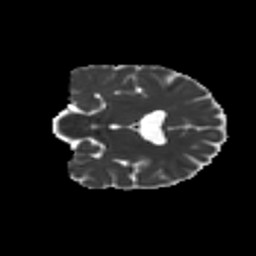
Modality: MD
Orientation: coronal
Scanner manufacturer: siemens
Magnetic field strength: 3 T
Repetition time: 9.2 s
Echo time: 0.084 s